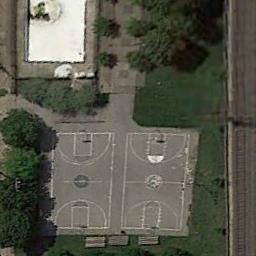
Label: basketball_court